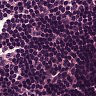
Metastatic tissue present: no